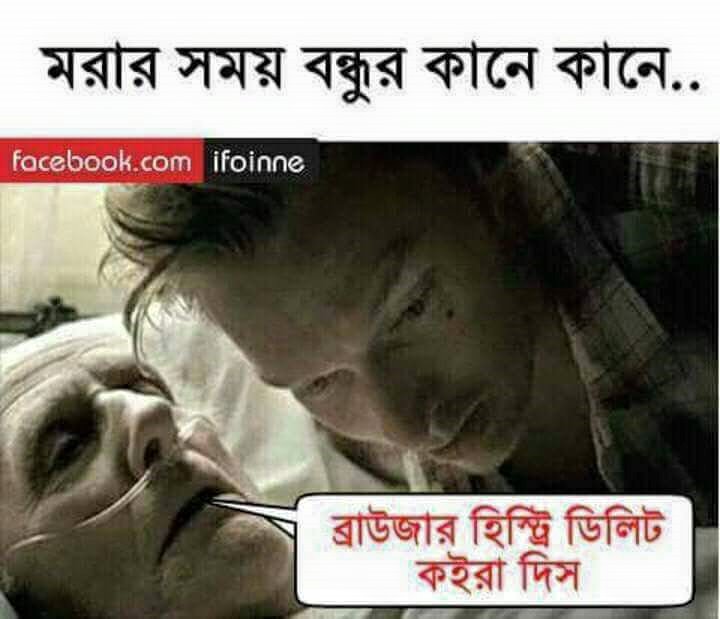
Caption: মরার সময় বন্ধুর কানে কানে ব্রাউজার হিস্ট্রি ডিলিট কইরা দিস
Label: non-hate